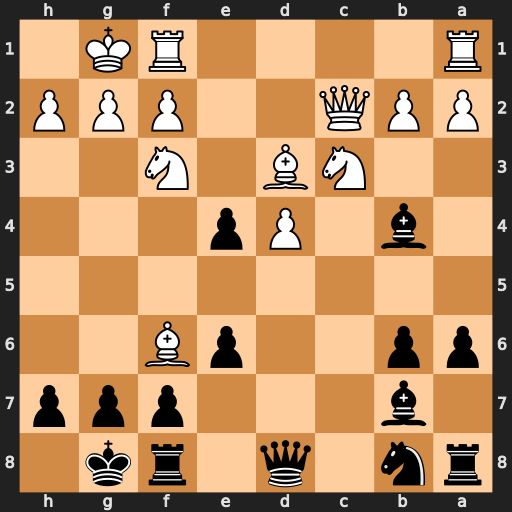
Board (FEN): rn1q1rk1/1b3ppp/pp2pB2/8/1b1Pp3/2NB1N2/PPQ2PPP/R4RK1
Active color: b
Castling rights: -
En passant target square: -
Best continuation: exd3 Bxd8 dxc2